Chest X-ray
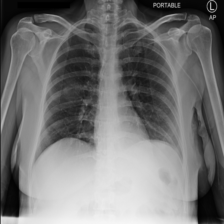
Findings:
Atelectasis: negative
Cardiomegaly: negative
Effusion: negative
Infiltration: negative
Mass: negative
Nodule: negative
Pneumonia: negative
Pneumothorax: negative
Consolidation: negative
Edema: negative
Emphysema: negative
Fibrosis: negative
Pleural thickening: negative
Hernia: negative